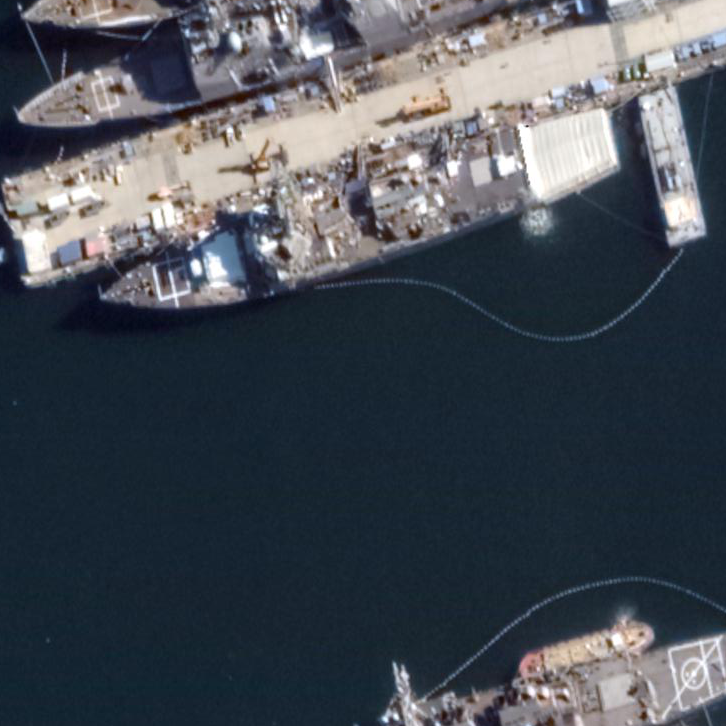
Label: destroyer